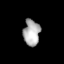
Tissue: lung
Cell type: Endothelial cells
Senescence score: 0.5489
Nuclear area (px): 424
Mean DAPI intensity: 173.896